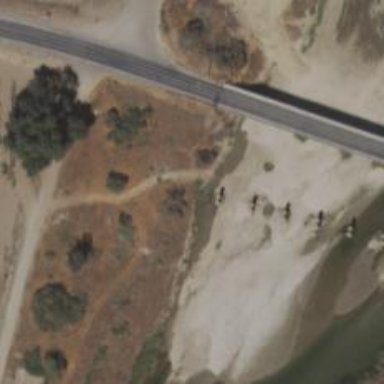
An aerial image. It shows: Abandoned bridge.